Interaction volume radius: 10 \u00c5
Interaction volume height: 20 \u00c5
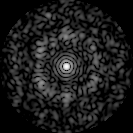
Disorder parameter: 0.774